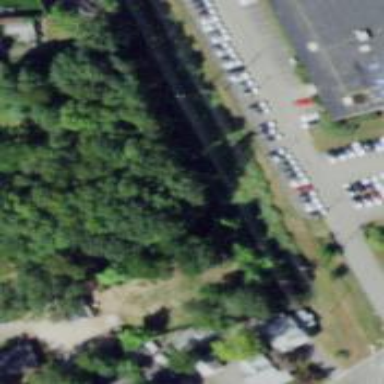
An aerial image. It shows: Abandoned light rail railway line.